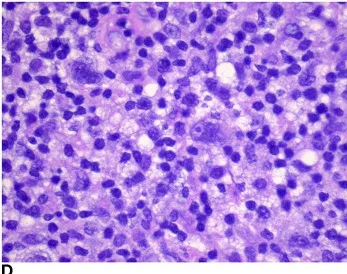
Necrotic area of the lung surrounded by atypical lymphoid cells . . 20x.
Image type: pathology (h&e)